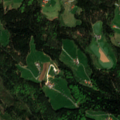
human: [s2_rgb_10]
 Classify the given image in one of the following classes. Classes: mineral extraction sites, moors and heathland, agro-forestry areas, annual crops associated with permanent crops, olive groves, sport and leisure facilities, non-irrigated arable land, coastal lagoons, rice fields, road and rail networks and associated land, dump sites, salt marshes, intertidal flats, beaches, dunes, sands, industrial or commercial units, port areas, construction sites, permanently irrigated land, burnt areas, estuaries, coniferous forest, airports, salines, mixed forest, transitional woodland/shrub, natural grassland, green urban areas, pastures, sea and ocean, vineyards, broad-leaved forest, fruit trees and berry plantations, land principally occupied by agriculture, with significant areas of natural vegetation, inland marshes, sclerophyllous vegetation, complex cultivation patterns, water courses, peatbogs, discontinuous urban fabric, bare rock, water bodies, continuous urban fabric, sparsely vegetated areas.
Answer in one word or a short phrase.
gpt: pastures, land principally occupied by agriculture, with significant areas of natural vegetation, broad-leaved forest, mixed forest